Question: I'm preety new on android and trying to write an application but I wrote some code and run on android device till here there is no any problem but when I try to launch query window "sorgulama.xml" application stopped my xml file like this

and my java scource file ( java code ) like this
'''
public class Sorgulama extends Activity implements OnClickListener {
@Override
public void onClick(View v) {
switch(v.getId())
{
case R.id.btnSorgula:
String sorgu = txtSorgu.getText().toString();
Sorgula(sorgu);
break;
case R.id.btnKisaYollar:
KisaYollar();
break;
case R.id.btnTablo:
Tablolar();
break;
}
}
Button btnSorgula, btnKisaYollar, btnTablo;
EditText txtSorgu;
TableLayout tbl;
ResultSetMetaData metaData;
TableRow renkTableRow;
int kolonSayisi = 0, tvId = 0, otoId = 1;
String url,driver,userName ,password;
ArrayList<String> arrayTablolar = new ArrayList<String>();
ArrayList<String> arrayResults = new ArrayList<String>();
@Override
protected void onCreate(Bundle savedInstanceState) {
setContentView(R.layout.sorgulama);
getWindow().setFlags(WindowManager.LayoutParams.FLAG_FULLSCREEN,WindowManager.LayoutParams.FLAG_FULLSCREEN);
setTitle("MSSQL Uygulamasi v1.0");
Kontroller();
Ayarlar();
setRequestedOrientation(ActivityInfo.SCREEN_ORIENTATION_USER_LANDSCAPE);
}
private void Ayarlar()
{
DB db = new DB(this);
db.open();
Cursor c = db.Query();
String ipAdresi = null, veriTabaniAdi = null, kullaniciAdi = null, sifre = null;
while(c.moveToNext())
{
ipAdresi = c.getString(c.getColumnIndex("IpAdresi"));
veriTabaniAdi = c.getString(c.getColumnIndex("VeriTabaniAdi"));
kullaniciAdi = c.getString(c.getColumnIndex("KullaniciAdi"));
sifre = c.getString(c.getColumnIndex("Sifre"));
}
url = "jdbc:jtds:sqlserver://" + ipAdresi +";databaseName=" +veriTabaniAdi+"";
driver = "net.sourceforge.jtds.jtbc.Driver";
userName = kullaniciAdi;
password = sifre;
db.close();
}
private void Kontroller()
{
btnSorgula = (Button) findViewById(R.id.btnSorgula);
btnKisaYollar = (Button) findViewById(R.id.btnKisaYollar);
btnTablo = (Button) findViewById(R.id.btnTablo);
txtSorgu = (EditText) findViewById(R.id.txtSorgu);
tbl = (TableLayout) findViewById(R.id.tblSonuc);
btnSorgula.setOnClickListener(this);
btnKisaYollar.setOnClickListener(this);
btnTablo.setOnClickListener(this);
}
private void KisaYollar(){
final CharSequence cs[];
cs = new String[5];
cs[0] = "select";
cs[1] = "*";
cs[2] = "from";
cs[3] = "where";
cs[4] = "and";
cs[5] = "or";
AlertDialog.Builder builder = new AlertDialog.Builder(this);
builder.setTitle("Kisa Yollar").setIcon(R.drawable.logo).setItems(cs, new DialogInterface.OnClickListener() {
public void onClick(DialogInterface dialog, int item) {
String sorgu = txtSorgu.getText().toString();
txtSorgu.setText(sorgu+cs[item]);
}
});
AlertDialog alert = builder.create();
alert.show();
}
private void Tablolar(){
}
private void Sorgula(String sorgu)
{
}
'''
}
Can anyone help me about this issue pls?
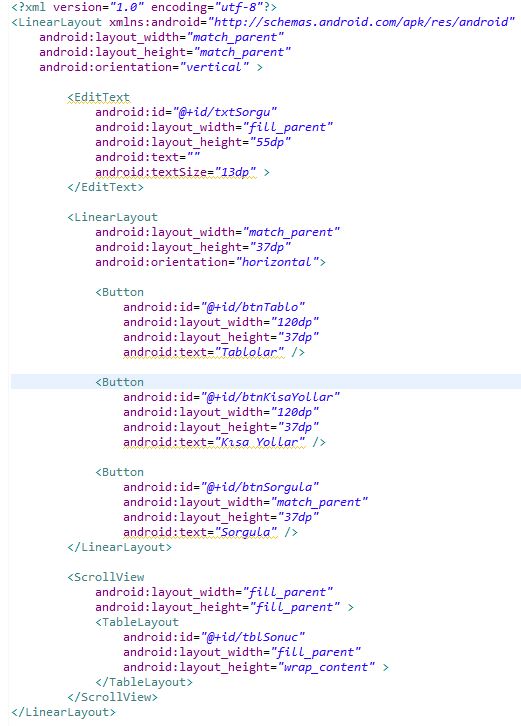
Answer: you missed 'super.onCreate(savedInstanceState)'. Also
'getWindow().setFlags(WindowManager.LayoutParams.FLAG_FULLSCREEN,WindowManager.LayoutParams.FLAG_FULLSCREEN);'
must be called before 'setContentView'